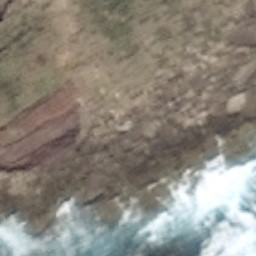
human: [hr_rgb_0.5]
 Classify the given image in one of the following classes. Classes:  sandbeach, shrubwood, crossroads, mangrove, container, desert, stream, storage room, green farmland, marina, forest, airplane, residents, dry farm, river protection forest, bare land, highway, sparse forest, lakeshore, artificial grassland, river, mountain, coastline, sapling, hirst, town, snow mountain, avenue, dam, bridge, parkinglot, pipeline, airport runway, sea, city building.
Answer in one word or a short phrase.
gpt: coastline